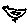
Label: bird